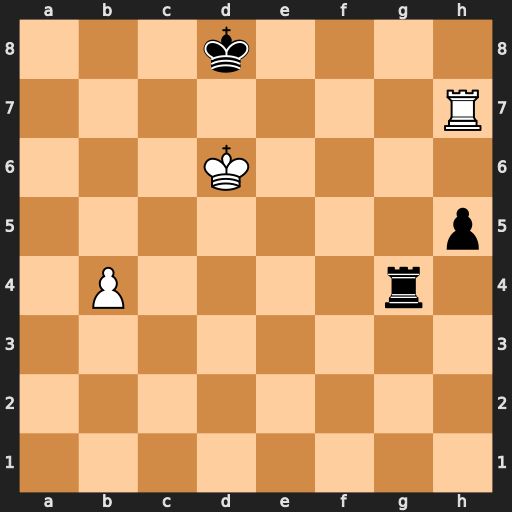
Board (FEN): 3k4/7R/3K4/7p/1P4r1/8/8/8
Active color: w
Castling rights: -
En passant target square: -
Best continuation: Rh8+ Rg8 Rxg8#